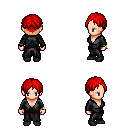
a pixel art fantasy rpg character, female body template, human, light skin, gray robe, gold greaves, red parted hairstyle, bracelets, black shoes, four views (front, back, left, right), 2x2 character sprite sheet, small pixel art, hard edges, no anti-aliasing